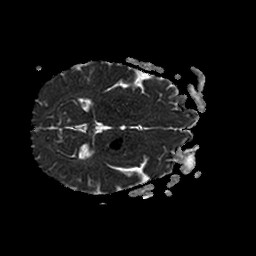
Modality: ADC
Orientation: axial
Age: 49
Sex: male
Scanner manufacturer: philips
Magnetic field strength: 1.5 T
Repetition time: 3.558 s
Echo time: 0.07039 s